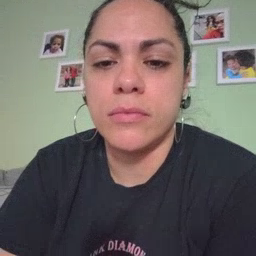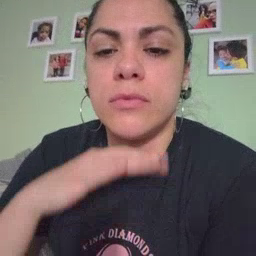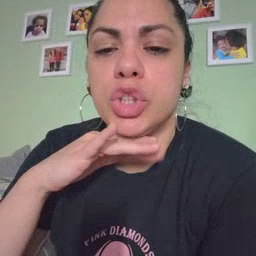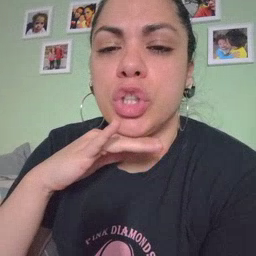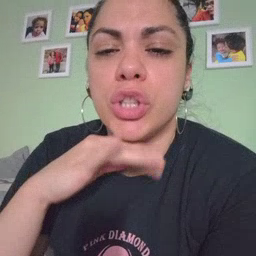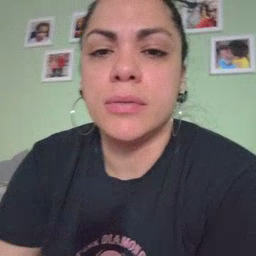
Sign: dirty